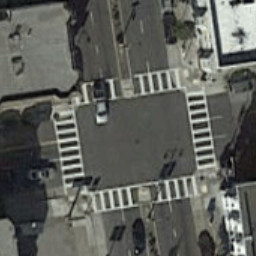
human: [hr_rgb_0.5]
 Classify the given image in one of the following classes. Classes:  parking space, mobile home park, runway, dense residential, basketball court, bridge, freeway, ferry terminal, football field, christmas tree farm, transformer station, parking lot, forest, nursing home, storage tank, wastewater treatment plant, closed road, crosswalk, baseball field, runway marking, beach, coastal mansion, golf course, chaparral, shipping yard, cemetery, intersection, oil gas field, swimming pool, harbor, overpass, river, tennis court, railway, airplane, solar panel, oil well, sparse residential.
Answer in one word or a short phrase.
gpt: crosswalk